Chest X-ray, AP view. Patient: 16 years old, sex M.
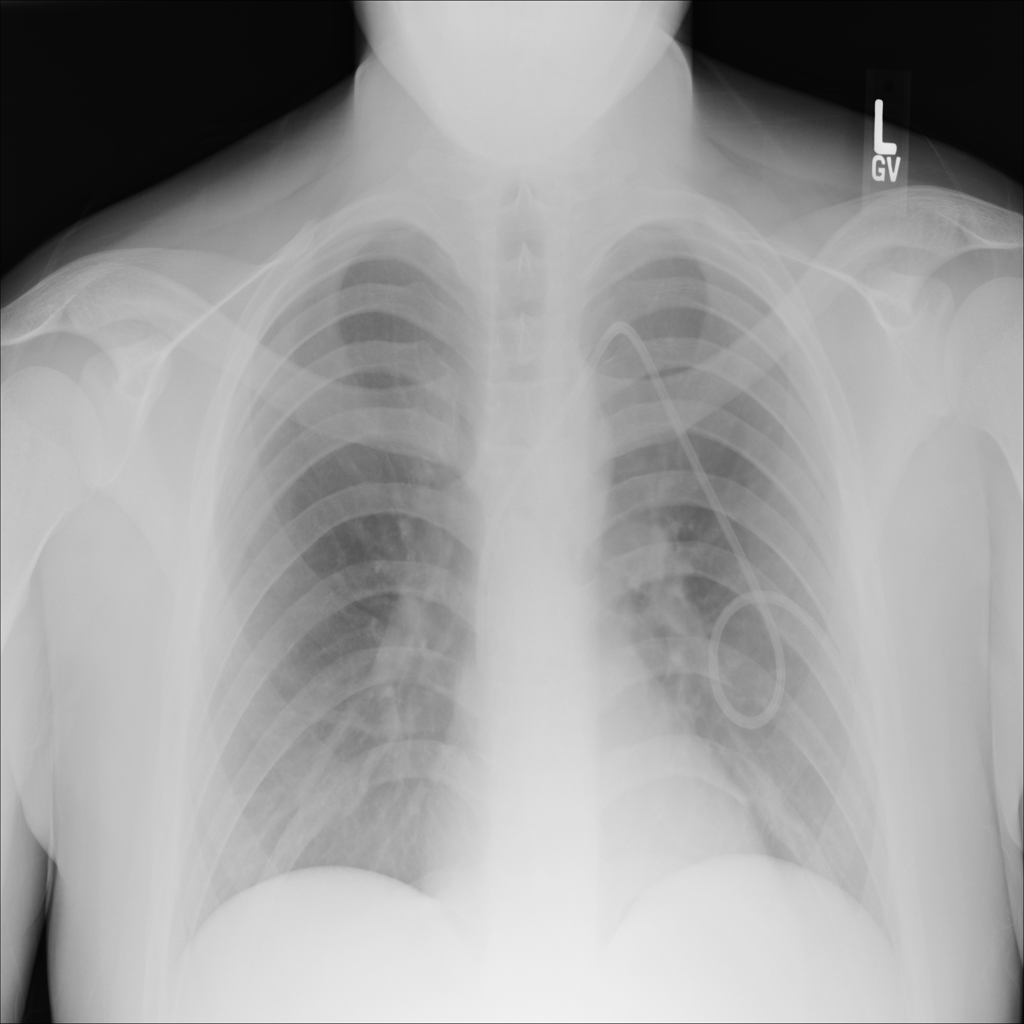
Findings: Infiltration